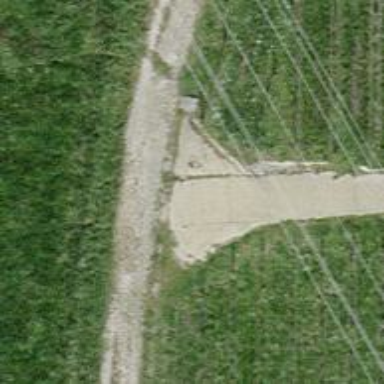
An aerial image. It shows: Gravel track with grade 4 quality.